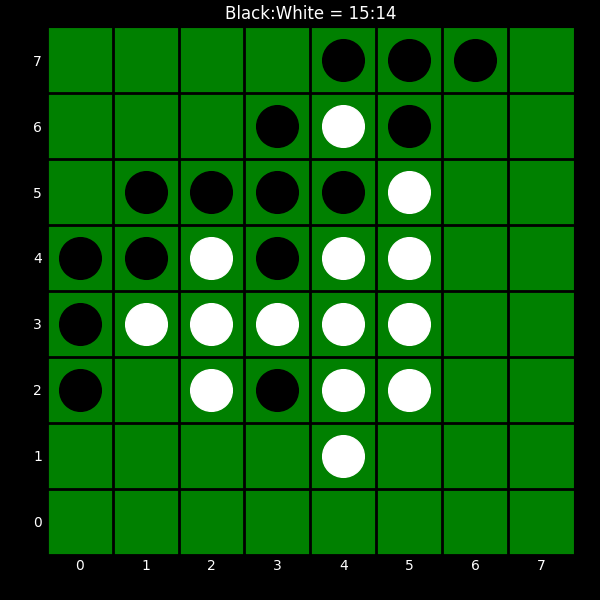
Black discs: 15
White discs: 14